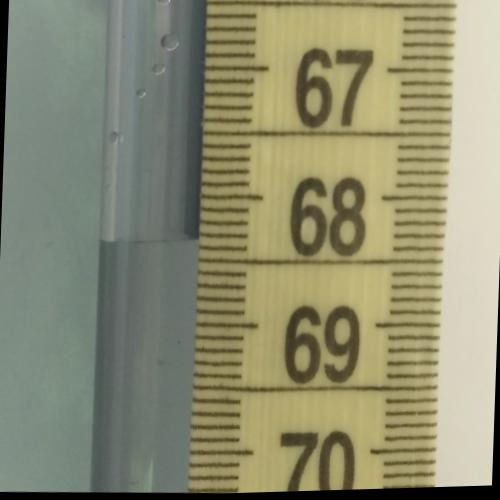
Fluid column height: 68.3 cm